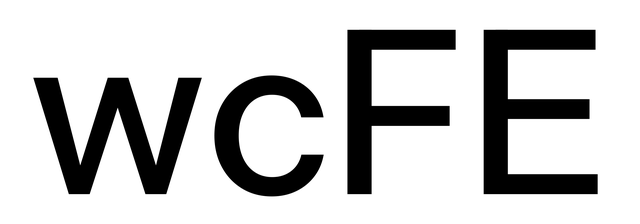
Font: InstrumentSans_Medium